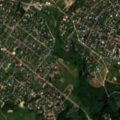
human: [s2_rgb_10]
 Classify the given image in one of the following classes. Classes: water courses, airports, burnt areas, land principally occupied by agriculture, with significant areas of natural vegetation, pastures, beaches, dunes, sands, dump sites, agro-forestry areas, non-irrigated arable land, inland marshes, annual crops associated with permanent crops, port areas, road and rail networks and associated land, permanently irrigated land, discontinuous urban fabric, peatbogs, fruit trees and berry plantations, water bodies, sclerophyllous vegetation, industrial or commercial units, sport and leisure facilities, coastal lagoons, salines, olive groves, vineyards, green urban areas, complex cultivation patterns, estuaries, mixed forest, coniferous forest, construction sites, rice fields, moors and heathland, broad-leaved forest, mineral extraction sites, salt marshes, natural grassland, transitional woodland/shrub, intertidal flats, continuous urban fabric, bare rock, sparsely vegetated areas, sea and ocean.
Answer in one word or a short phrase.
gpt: discontinuous urban fabric, green urban areas, pastures, land principally occupied by agriculture, with significant areas of natural vegetation